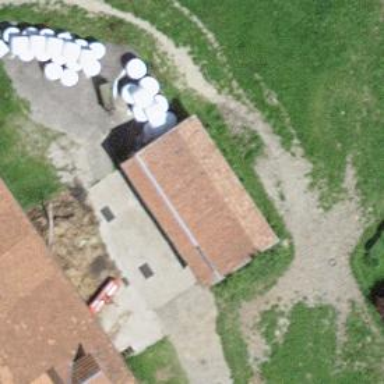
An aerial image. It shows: Barn.